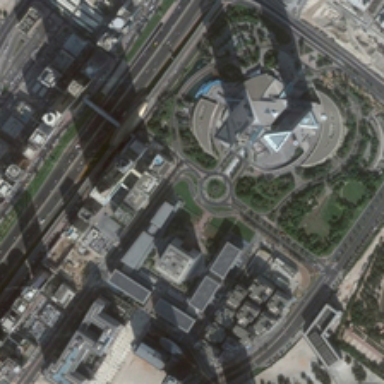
Many buildings and some green trees are in two sides of two roads in a commercial area .